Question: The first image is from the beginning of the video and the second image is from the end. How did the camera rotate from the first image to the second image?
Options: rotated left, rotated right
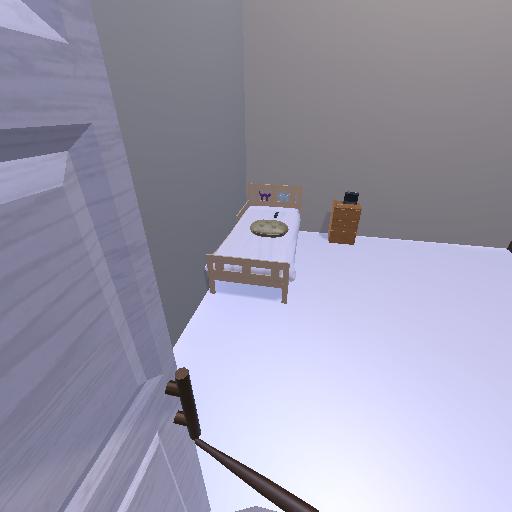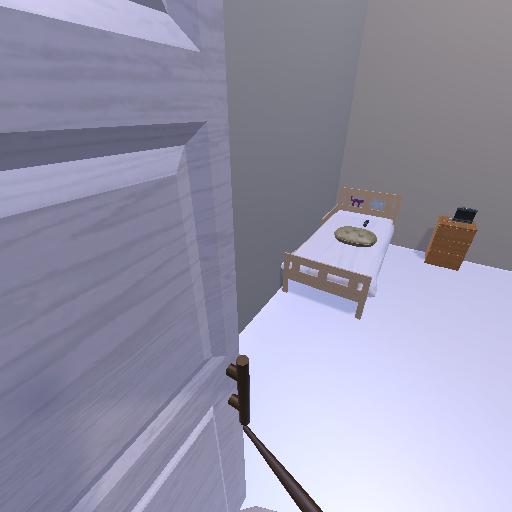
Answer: rotated left